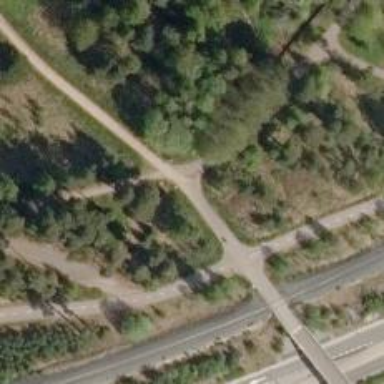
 groomed for classic and skating styles."